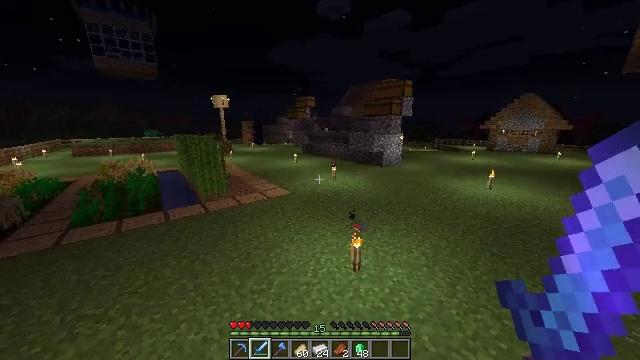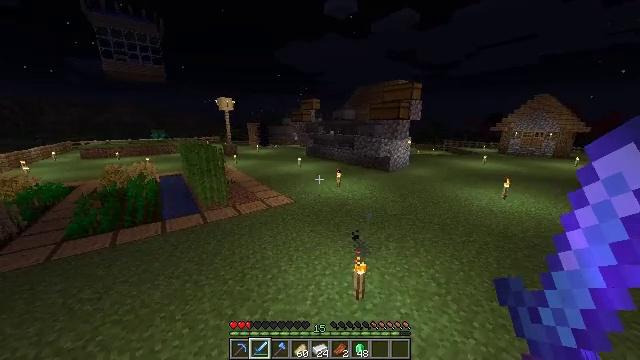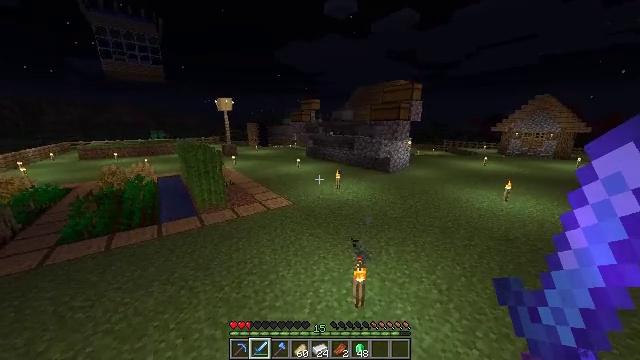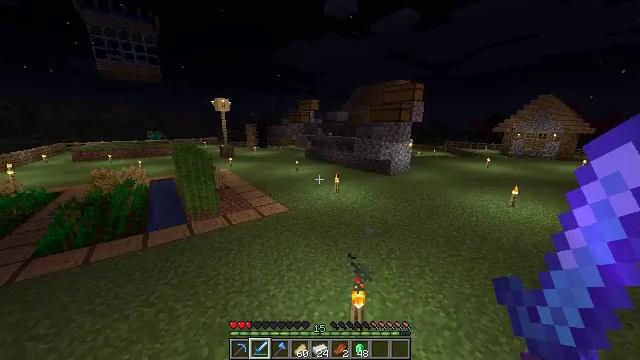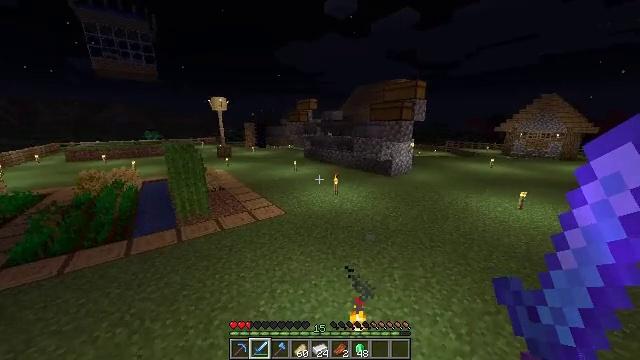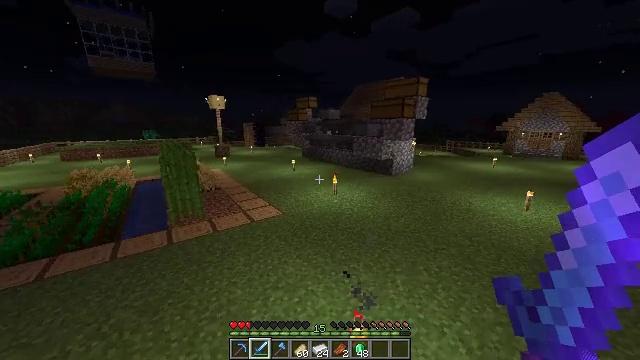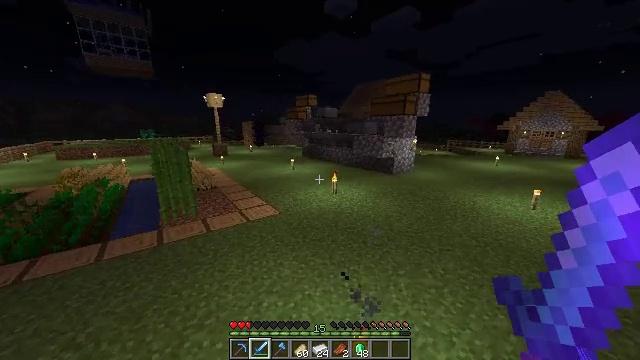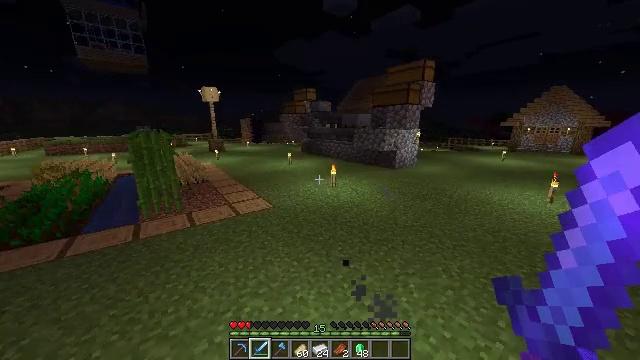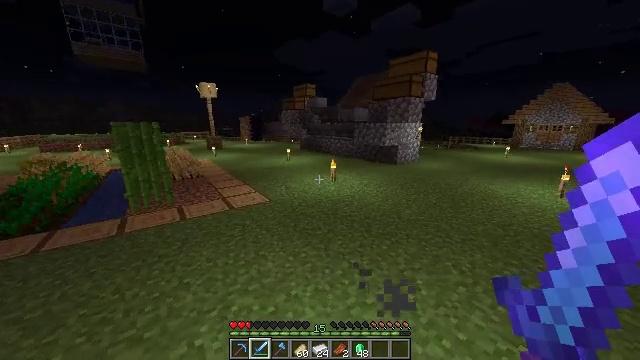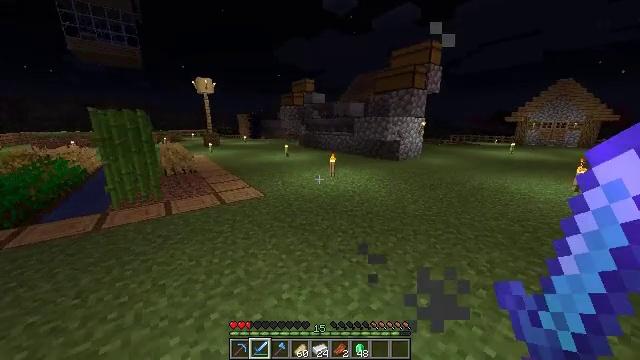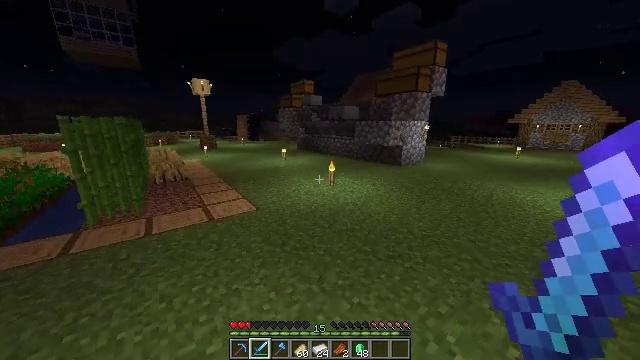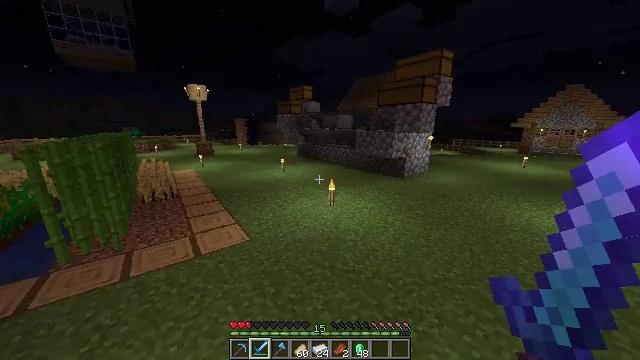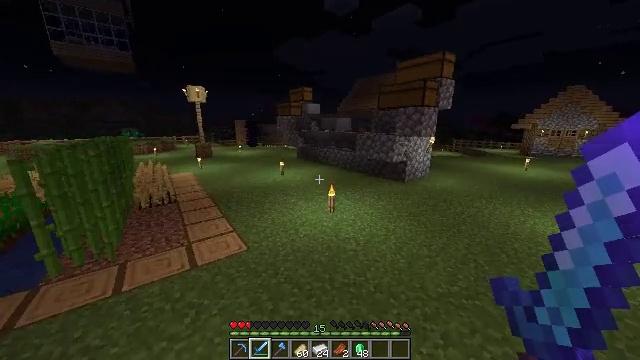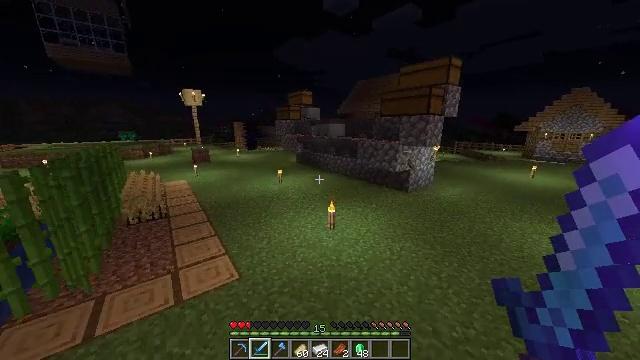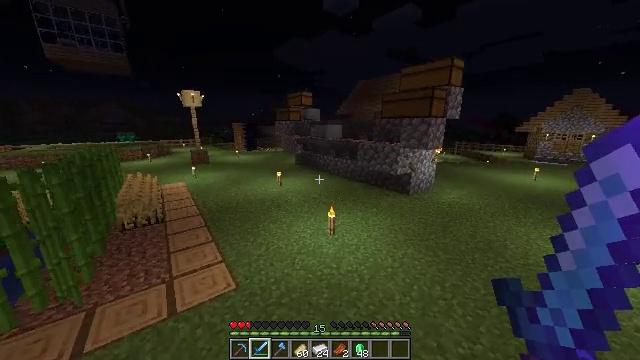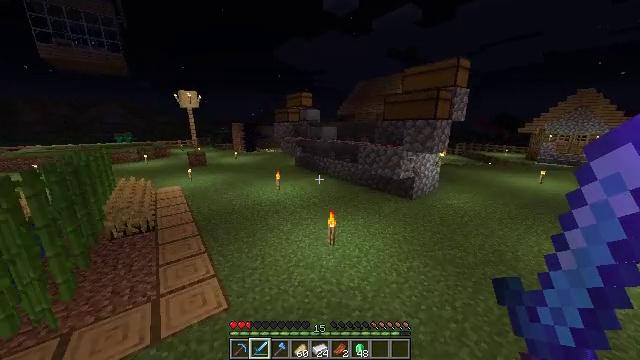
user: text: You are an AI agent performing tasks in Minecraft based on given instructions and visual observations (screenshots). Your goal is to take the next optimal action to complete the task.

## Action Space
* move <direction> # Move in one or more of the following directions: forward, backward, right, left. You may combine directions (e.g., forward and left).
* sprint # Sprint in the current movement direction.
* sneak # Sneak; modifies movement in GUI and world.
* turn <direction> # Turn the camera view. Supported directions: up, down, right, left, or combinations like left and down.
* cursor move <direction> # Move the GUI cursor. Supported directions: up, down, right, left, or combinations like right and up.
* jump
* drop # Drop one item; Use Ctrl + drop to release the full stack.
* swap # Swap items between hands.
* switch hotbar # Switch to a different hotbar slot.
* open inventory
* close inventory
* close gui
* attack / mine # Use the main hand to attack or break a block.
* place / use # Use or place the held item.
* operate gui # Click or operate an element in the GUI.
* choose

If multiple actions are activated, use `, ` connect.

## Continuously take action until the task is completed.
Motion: motion action
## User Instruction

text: Retrieve oak planks from the wooden block.
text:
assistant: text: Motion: move forward, sprint, turn left, jump
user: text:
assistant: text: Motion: move forward, sprint, jump
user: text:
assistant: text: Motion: move forward, sprint, jump
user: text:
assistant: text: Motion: move forward, jump
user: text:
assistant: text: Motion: move forward, jump
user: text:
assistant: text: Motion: move forward, jump
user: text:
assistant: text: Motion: move forward, jump
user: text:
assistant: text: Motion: move forward, jump
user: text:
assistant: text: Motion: move forward, sprint, jump
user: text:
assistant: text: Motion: move forward, sprint, jump
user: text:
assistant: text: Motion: move forward, sprint, jump
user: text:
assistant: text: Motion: move forward, sprint, jump
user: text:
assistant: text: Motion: move forward, jump
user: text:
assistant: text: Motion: move forward, jump
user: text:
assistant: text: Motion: move forward, jump
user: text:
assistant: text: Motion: move forward, jump
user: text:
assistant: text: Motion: move forward, turn left, jump
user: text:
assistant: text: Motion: move forward, turn left, jump
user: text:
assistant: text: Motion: move forward, turn left, jump
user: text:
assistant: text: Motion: move forward, turn left, jump
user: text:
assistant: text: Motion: move forward, sprint, turn left, jump
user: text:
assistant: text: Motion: move forward, sprint, turn left, jump
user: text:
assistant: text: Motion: move forward, sprint, jump
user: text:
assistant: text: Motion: move forward, sprint, jump
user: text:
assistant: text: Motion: move forward, sprint, jump
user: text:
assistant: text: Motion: move forward, jump
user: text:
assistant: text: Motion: move forward, jump
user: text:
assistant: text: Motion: move forward, jump
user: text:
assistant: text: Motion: move forward, jump
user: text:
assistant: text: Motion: move forward, jump